Question: The add is working correctly
'''
Private Sub AddColumnToTableLayout()
Me.m_TblLyBtnHost.ColumnStyles.Add(New System.Windows.Forms.ColumnStyle(System.Windows.Forms.SizeType.Percent, (100 / m_TblLyBtnHost.ColumnCount)))
For iColumnStyle As Integer = 0 To Me.m_TblLyBtnHost.ColumnStyles.Count - 1
Me.m_TblLyBtnHost.ColumnStyles.Item(iColumnStyle).SizeType = SizeType.Percent
Me.m_TblLyBtnHost.ColumnStyles.Item(iColumnStyle).Width = 100 / Me.m_TblLyBtnHost.ColumnCount
Next
'For iColumns As Integer = 0 To m_TblLyBtnHost.ColumnCount - 1
' Me.m_TblLyBtnHost.ColumnStyles.Add(New System.Windows.Forms.ColumnStyle(System.Windows.Forms.SizeType.Percent, (100 / m_TblLyBtnHost.ColumnCount)))
'Next
'Insert buttons for each of the new row ends
For iRowIndex As Integer = 0 To Me.m_TblLyBtnHost.RowCount - 1
m_btnMy = New MyButton.MyButton
Me.SetDefaultsOnMyButtonMyButton(m_btnMy, Me.m_TblLyBtnHost.ColumnCount, iRowIndex)
Me.m_TblLyBtnHost.Controls.Add(m_btnMy, Me.m_TblLyBtnHost.ColumnCount, iRowIndex)
Next
End Sub
'''
The MyButton.MyButton is declared in the the class for the UserControl as
'''
Friend WithEvents m_btnMy As MyButton.MyButton
'''
The Remove function however isn't
'''
Private Sub RemoveColumnFromTableLayout()
For iRowIndex As Integer = 0 To Me.m_TblLyBtnHost.RowCount - 1
Dim Ctrl As MyButton.MyButton = Me.m_TblLyBtnHost.GetControlFromPosition(iRowIndex, Me.m_TblLyBtnHost.ColumnCount - 1)
Me.m_TblLyBtnHost.Controls.Remove(Ctrl)
Next
Me.m_TblLyBtnHost.ColumnStyles.RemoveAt(Me.m_TblLyBtnHost.ColumnCount - 1)
For iColumnIndex As Integer = 0 To Me.m_TblLyBtnHost.ColumnStyles.Count - 1
Me.m_TblLyBtnHost.ColumnStyles.Item(iColumnIndex).Width = 100 / Me.m_TblLyBtnHost.ColumnCount
Next
End Sub
'''
In stepping through RemoveColumnFromTableLayout() I noticed that GetControlFromPosition is returning "Nothing". I started with a 2x2 matrix and after adding a column I correctly have a 2x3 matrix with button. After a remove I incorrect have a 3x2 matrix of the same button set. I tried using a dispose on the control before I realized that the GetControl was returning "Nothing".

Thanks for any help.
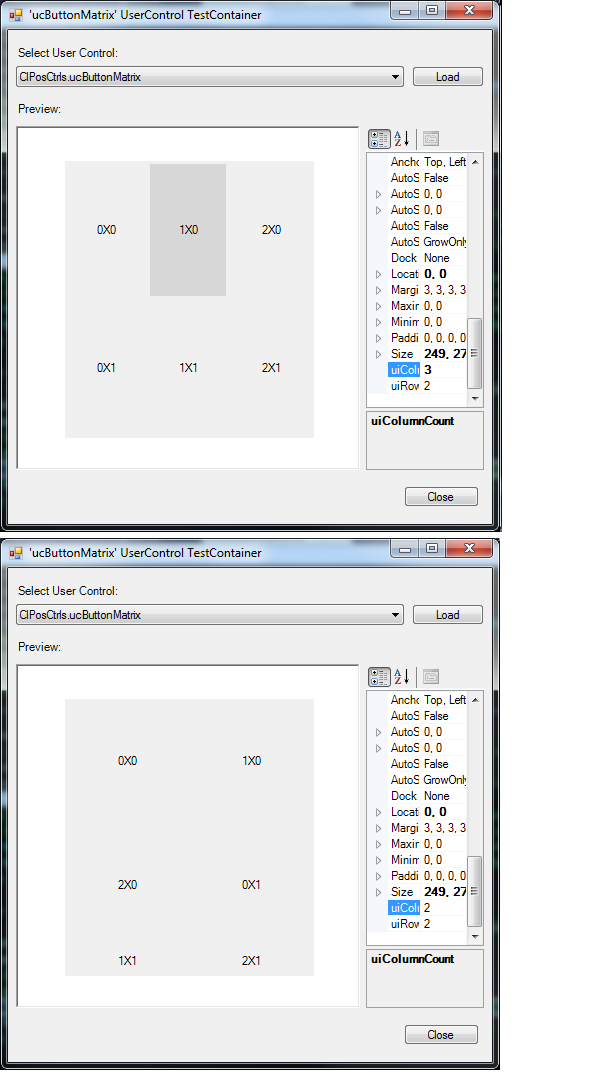
Answer: Some general notes:
- - - - 'GetControlFromPosition()'
Here's the revised code:
'''
Private Sub AddColumnToTableLayout()
Me.m_TblLyBtnHost.ColumnCount = Me.m_TblLyBtnHost.ColumnCount + 1
Me.m_TblLyBtnHost.ColumnStyles.Add(New System.Windows.Forms.ColumnStyle(System.Windows.Forms.SizeType.Percent, Me.m_TblLyBtnHost.ColumnStyles(0).Width))
'Insert buttons for each of the new row ends
For iRowIndex As Integer = 0 To Me.m_TblLyBtnHost.RowCount - 1
m_btnMy = New MyButton.MyButton
Me.SetDefaultsOnMyButtonMyButton(m_btnMy, Me.m_TblLyBtnHost.ColumnCount - 1, iRowIndex)
Me.m_TblLyBtnHost.Controls.Add(m_btnMy, Me.m_TblLyBtnHost.ColumnCount - 1, iRowIndex)
Next
End Sub
Private Sub RemoveColumnFromTableLayout()
For iRowIndex As Integer = 0 To Me.m_TblLyBtnHost.RowCount - 1
Me.m_TblLyBtnHost.GetControlFromPosition(Me.m_TblLyBtnHost.ColumnCount - 1, iRowIndex).Dispose()
Next
Me.m_TblLyBtnHost.ColumnStyles.RemoveAt(Me.m_TblLyBtnHost.ColumnCount - 1)
Me.m_TblLyBtnHost.ColumnCount = Me.m_TblLyBtnHost.ColumnCount - 1
End Sub
'''